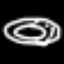
Label: donut